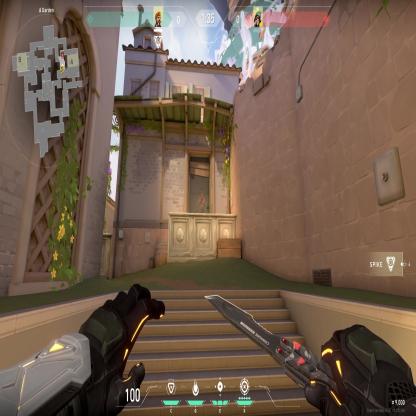
Label: enemy